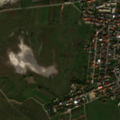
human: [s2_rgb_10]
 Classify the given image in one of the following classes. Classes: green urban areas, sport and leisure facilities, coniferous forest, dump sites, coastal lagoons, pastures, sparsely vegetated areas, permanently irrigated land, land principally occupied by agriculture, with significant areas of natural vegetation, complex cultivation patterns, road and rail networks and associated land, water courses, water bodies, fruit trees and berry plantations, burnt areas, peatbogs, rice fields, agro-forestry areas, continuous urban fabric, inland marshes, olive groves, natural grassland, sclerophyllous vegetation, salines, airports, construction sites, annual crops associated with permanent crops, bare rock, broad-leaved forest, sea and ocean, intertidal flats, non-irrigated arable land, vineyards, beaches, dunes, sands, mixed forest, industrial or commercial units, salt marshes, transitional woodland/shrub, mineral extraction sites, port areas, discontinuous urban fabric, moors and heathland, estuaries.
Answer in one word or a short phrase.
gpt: discontinuous urban fabric, vineyards, complex cultivation patterns, natural grassland, inland marshes, water bodies